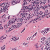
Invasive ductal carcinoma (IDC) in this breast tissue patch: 1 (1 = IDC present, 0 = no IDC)